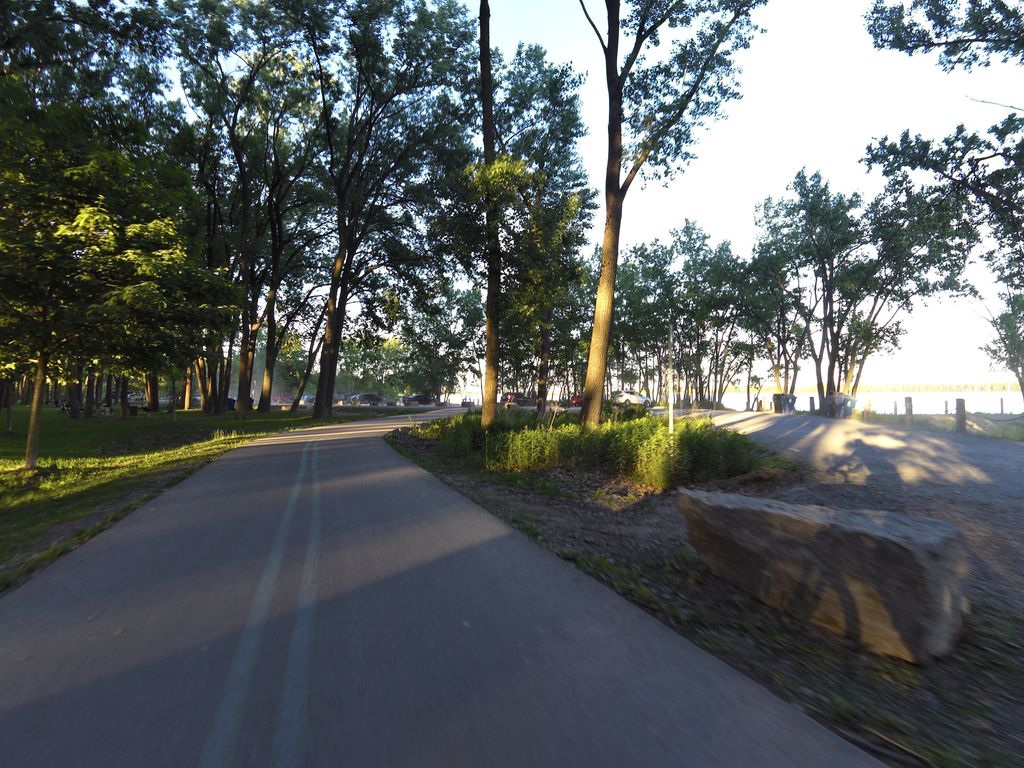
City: toronto